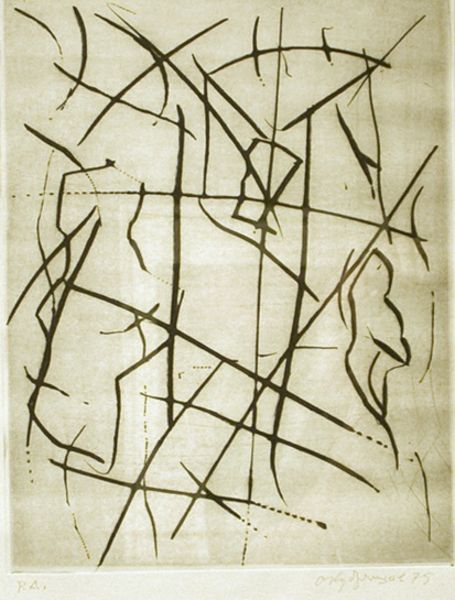
Titel: Untitled, Untitled
Künstler: Oleg Kudriashov
Standort: Amherst (Massachusetts, USA)
Institution: Mead Art Museum, Amherst College
Schlagwörter: beige, white, black, face, modern, print, perspective, drawing, paper, dots, line, abstract, ink, rectangle, diagonal, signature, lines, figure, paint, body, thrown, curves, straight, scattered, curved, intersection, linol